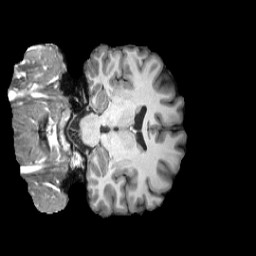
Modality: T1w
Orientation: coronal
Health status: healthy